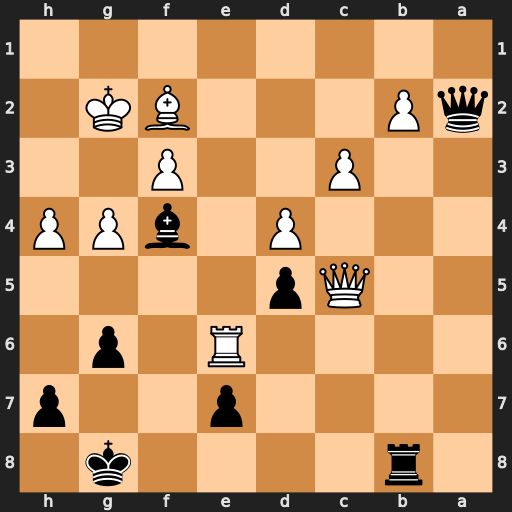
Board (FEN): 1r4k1/4p2p/4R1p1/2Qp4/3P1bPP/2P2P2/qP3BK1/8
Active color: b
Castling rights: -
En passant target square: -
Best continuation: Rxb2 Qc8+ Kf7 Rf6+ Kxf6